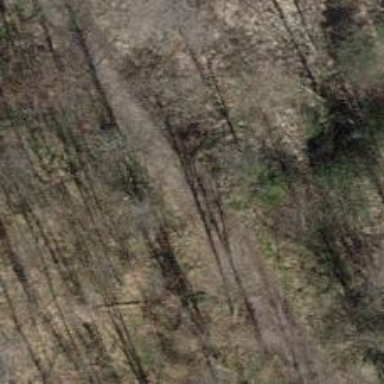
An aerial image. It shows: Track with grade5 tracktype.